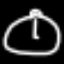
Label: clock